I will show an image sequence of human cooking. I have annotated the images with numbered circles. Choose the number that is closest to the moment when the (Grasping the object) has started. You are a five-time world champion in this game. Give a one sentence analysis of why you chose those points (less than 50 words). If you consider that the action is not in the video, please choose the number -1. Provide your answer at the end in a json file of this format: {"points": []}
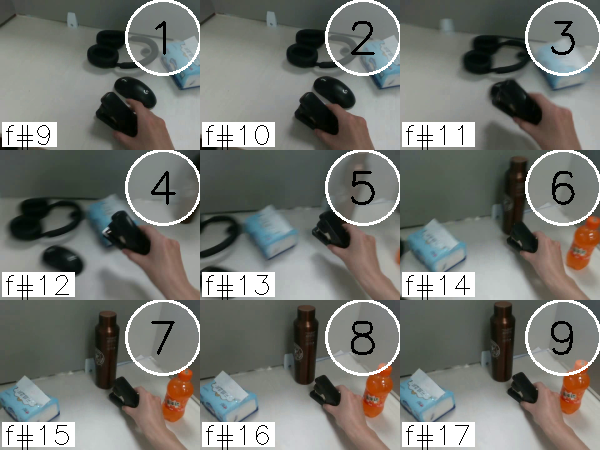
Frame 2 shows the clearest moment of hand-object contact.
{"points": [2]}